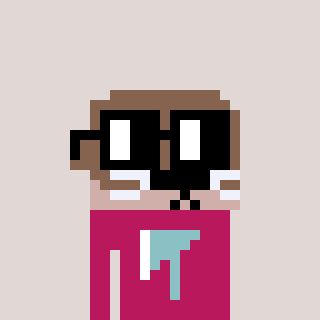
a pixel art character with square black glasses, a otter-shaped head and a darkpink-colored body on a warm background